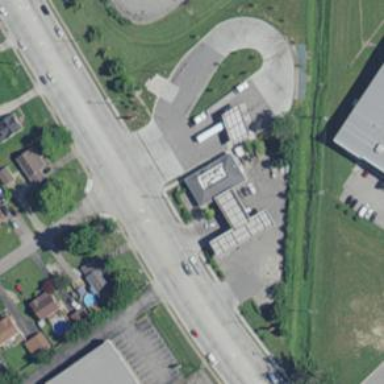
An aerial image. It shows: Convenience shop.